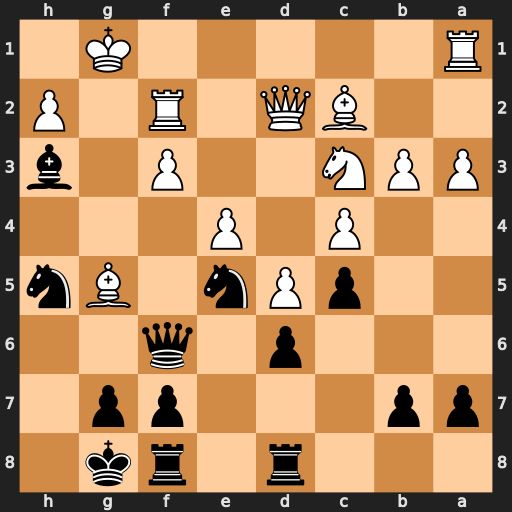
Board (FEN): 3r1rk1/pp3pp1/3p1q2/2pPn1Bn/2P1P3/PPN2P1b/2BQ1R1P/R5K1
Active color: b
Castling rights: -
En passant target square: -
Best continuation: Nxf3+ Rxf3 Qxf3